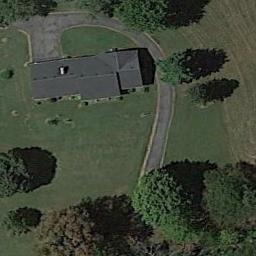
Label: sparse_residential